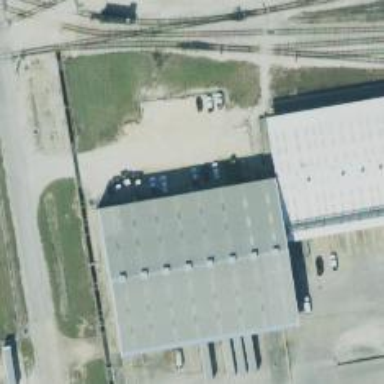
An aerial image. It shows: Manufacturer office.